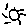
Label: sun